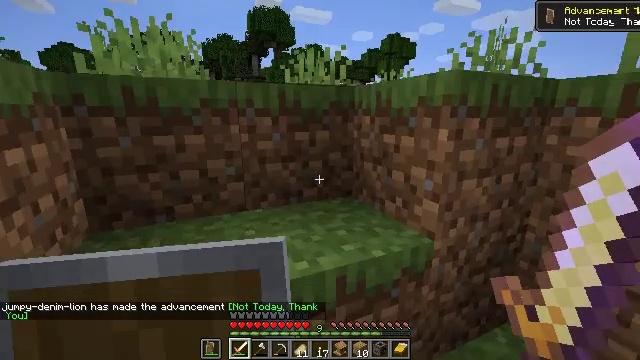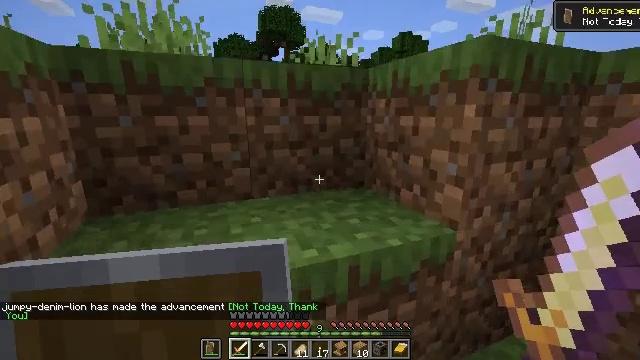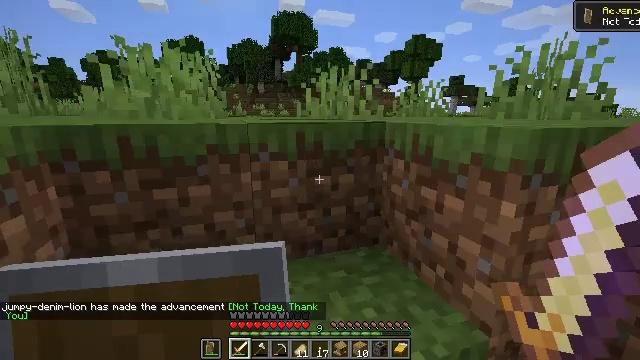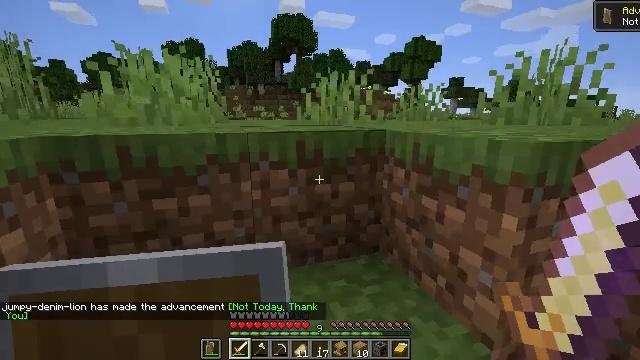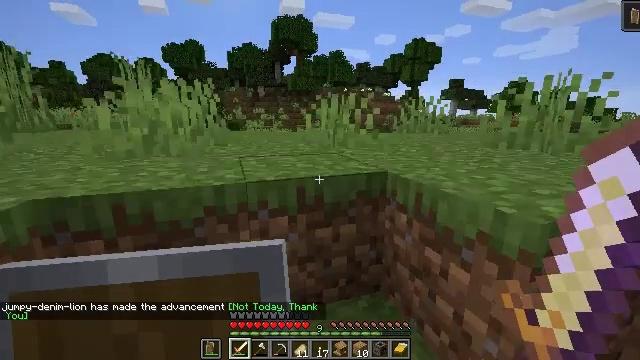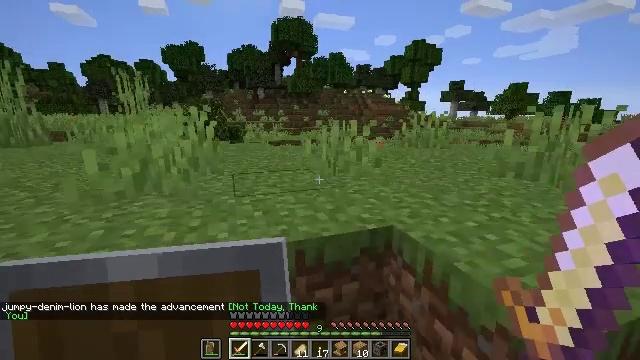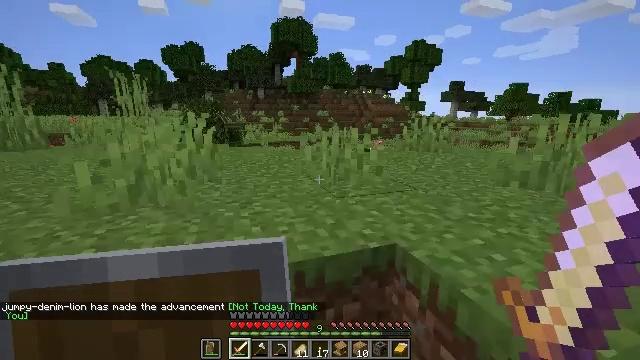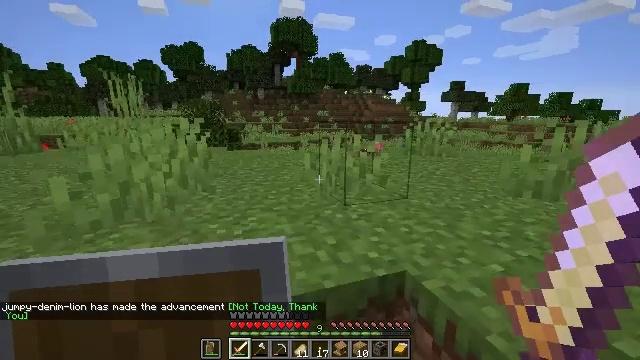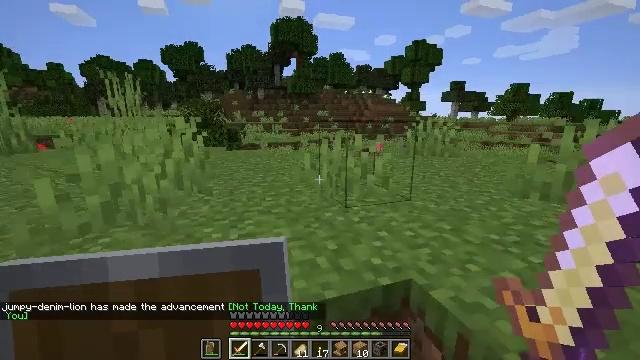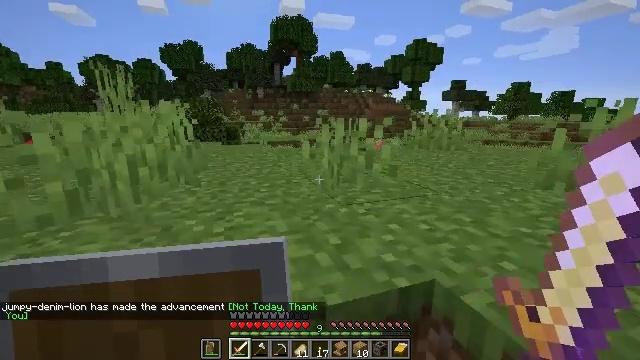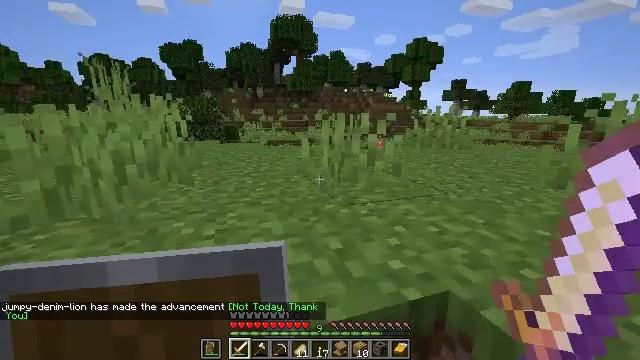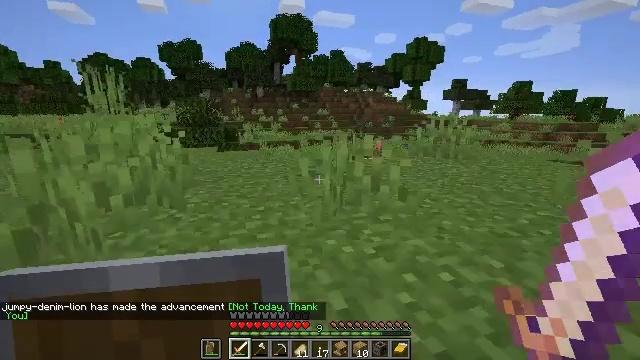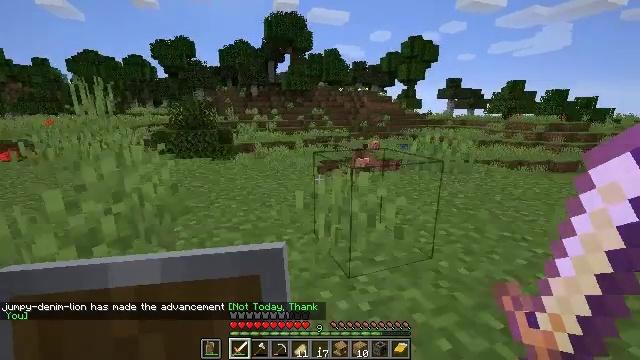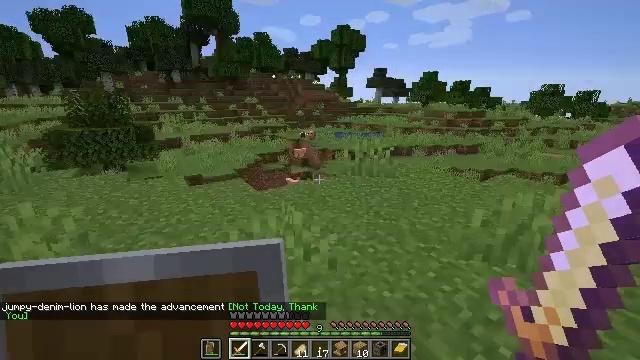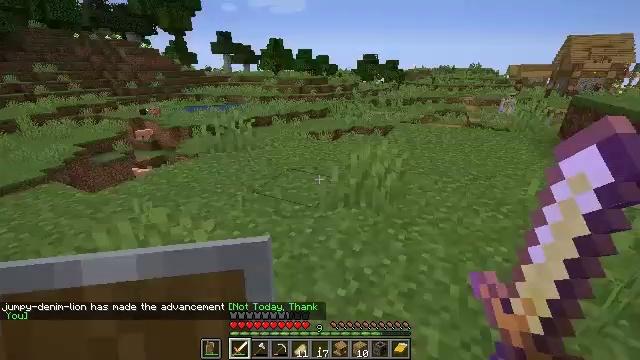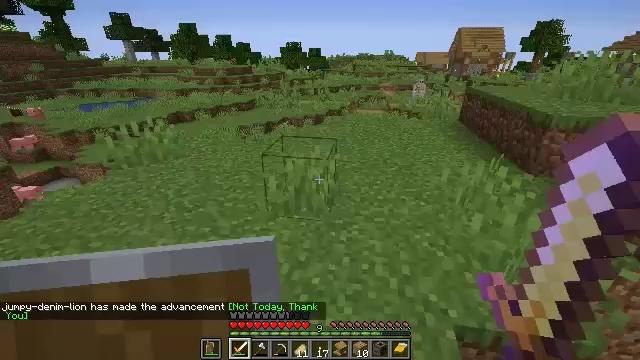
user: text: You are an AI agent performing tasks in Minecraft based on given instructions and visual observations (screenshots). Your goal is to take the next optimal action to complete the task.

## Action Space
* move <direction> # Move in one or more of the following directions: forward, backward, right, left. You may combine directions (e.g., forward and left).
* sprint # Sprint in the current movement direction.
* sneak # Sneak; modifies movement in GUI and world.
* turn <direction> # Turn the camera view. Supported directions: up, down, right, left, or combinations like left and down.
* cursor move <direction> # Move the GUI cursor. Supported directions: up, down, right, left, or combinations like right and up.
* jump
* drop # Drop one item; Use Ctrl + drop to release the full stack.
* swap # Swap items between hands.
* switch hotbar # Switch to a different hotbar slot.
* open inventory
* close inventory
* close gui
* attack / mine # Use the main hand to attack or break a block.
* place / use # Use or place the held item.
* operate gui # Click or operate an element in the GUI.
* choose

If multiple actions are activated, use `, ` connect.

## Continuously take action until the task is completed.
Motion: motion action
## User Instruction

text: Harvest sugar cane from the plant.
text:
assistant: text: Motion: move forward, turn left, jump
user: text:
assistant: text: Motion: move forward, turn left, jump
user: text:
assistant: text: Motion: move forward, jump
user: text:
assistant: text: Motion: move forward, jump
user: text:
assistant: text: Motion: move forward, jump
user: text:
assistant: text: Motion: move forward, jump
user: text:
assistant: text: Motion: move forward, jump
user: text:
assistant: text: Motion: move forward, jump
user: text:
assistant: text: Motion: move forward, jump
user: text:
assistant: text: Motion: move forward
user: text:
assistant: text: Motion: move forward, jump
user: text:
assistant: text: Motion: move forward, turn right, jump
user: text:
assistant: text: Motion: move forward, turn right and down, jump
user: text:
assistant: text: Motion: move forward, turn right and down, jump
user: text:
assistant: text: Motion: move forward, turn right and down, jump
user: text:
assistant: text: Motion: move forward, turn right
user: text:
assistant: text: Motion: move forward
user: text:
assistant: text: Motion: move forward, turn right
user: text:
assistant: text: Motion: move forward, turn right
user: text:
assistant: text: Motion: move forward, sprint, turn right and up
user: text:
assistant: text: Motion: move forward, sprint, turn right
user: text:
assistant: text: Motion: move forward, sprint
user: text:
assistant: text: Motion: move forward, sprint
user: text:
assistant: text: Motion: move forward, sprint, jump
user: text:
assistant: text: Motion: move forward, jump
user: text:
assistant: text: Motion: move forward, jump
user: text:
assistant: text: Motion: move forward, jump
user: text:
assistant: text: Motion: move forward, turn right, jump
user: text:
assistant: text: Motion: move forward, turn right and up, jump
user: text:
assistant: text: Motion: move forward, turn right, jump